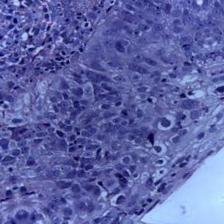
Diagnosis: OSCC